Question: Is there a feature in HTML that the label has a specific width and when it needs to render over its given width, it should clip and show '...'. And in the tooltip, the full actual name is shown.
Something like this:

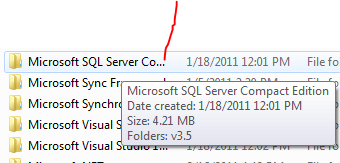
Answer: Try the 'text-overflow:ellipsis' and 'overflow:hidden' CSS styles. They must be used together, or text-overflow will be ignored.
text-overflow may not be supported in all browsers (esp. IE) so do your testing well.